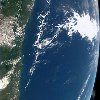
Label: water